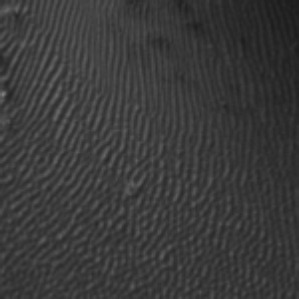
Label: frost